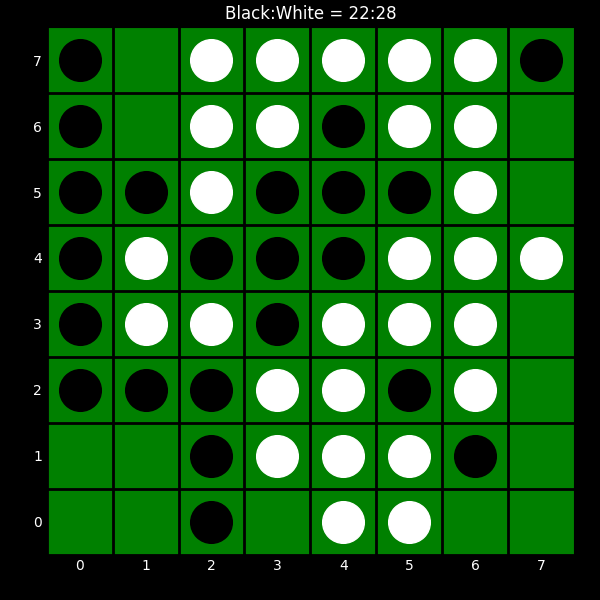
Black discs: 22
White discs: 28